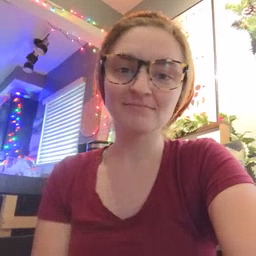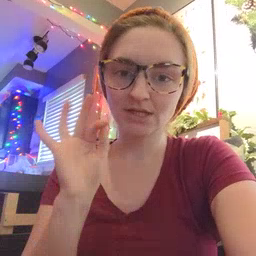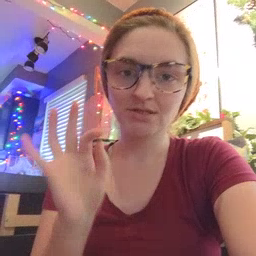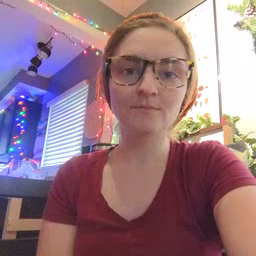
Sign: find